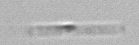
Label: Bacillariophyceae